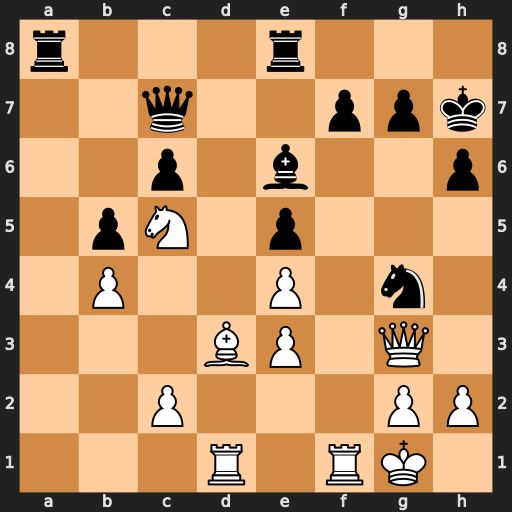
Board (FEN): r3r3/2q2ppk/2p1b2p/1pN1p3/1P2P1n1/3BP1Q1/2P3PP/3R1RK1
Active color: w
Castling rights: -
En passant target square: -
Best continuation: Nxe6 Rxe6 Qxg4